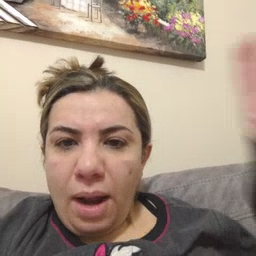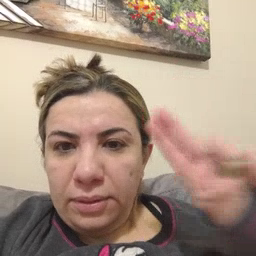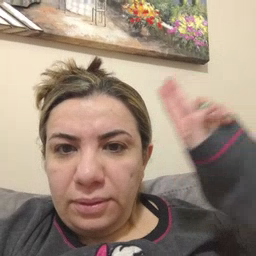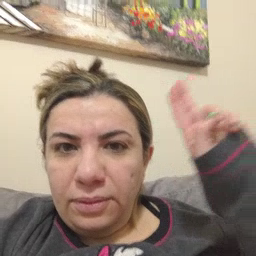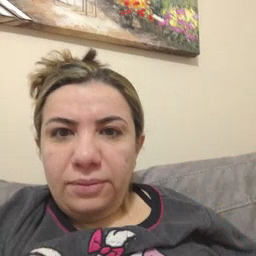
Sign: uncle